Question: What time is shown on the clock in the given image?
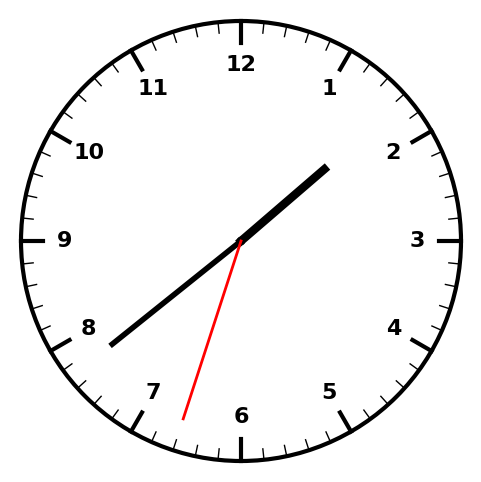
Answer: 01:38:33